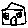
Label: house